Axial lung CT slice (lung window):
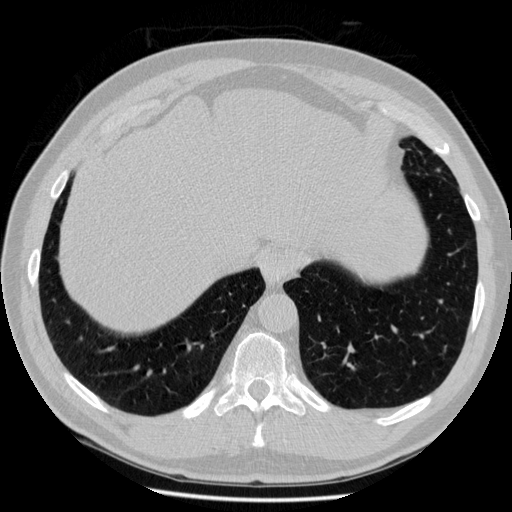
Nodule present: no